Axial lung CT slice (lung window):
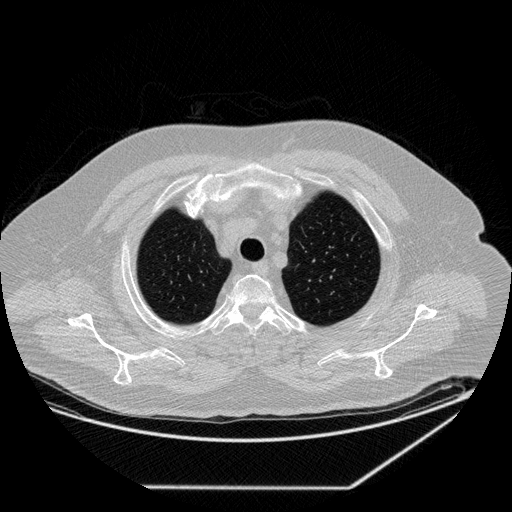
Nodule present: no